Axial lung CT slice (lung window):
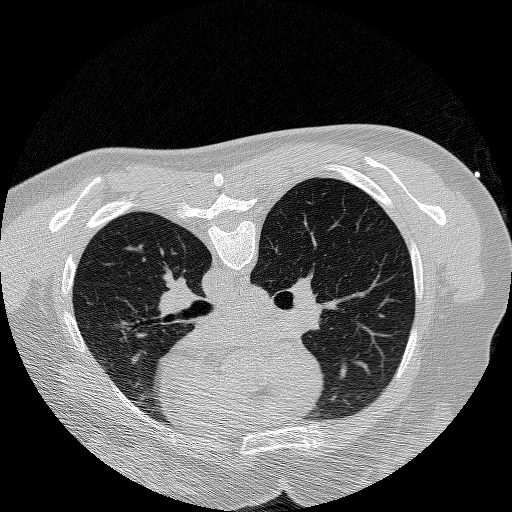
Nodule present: no